Field crop: tomato
Growth stage: 1
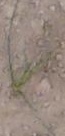
Species: cyperus